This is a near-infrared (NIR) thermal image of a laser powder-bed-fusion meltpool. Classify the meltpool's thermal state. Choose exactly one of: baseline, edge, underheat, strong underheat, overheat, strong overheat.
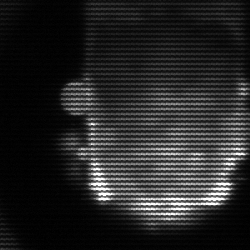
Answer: baseline